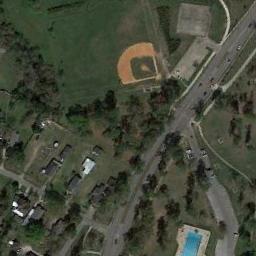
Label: baseball_diamond